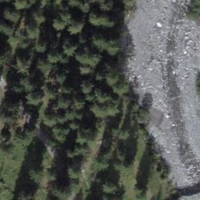
EUNIS habitat code: 44
Species observed at this site:
Anthocharis cardamines